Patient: sex F, age 73
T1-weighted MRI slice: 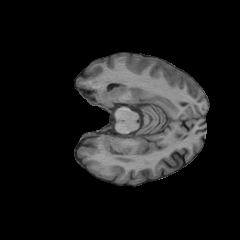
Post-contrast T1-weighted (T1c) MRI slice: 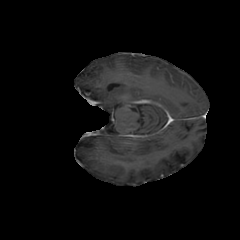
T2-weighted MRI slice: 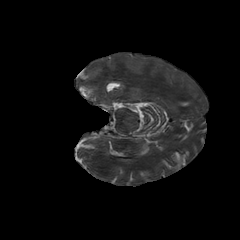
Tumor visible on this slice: no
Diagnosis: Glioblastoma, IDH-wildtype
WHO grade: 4